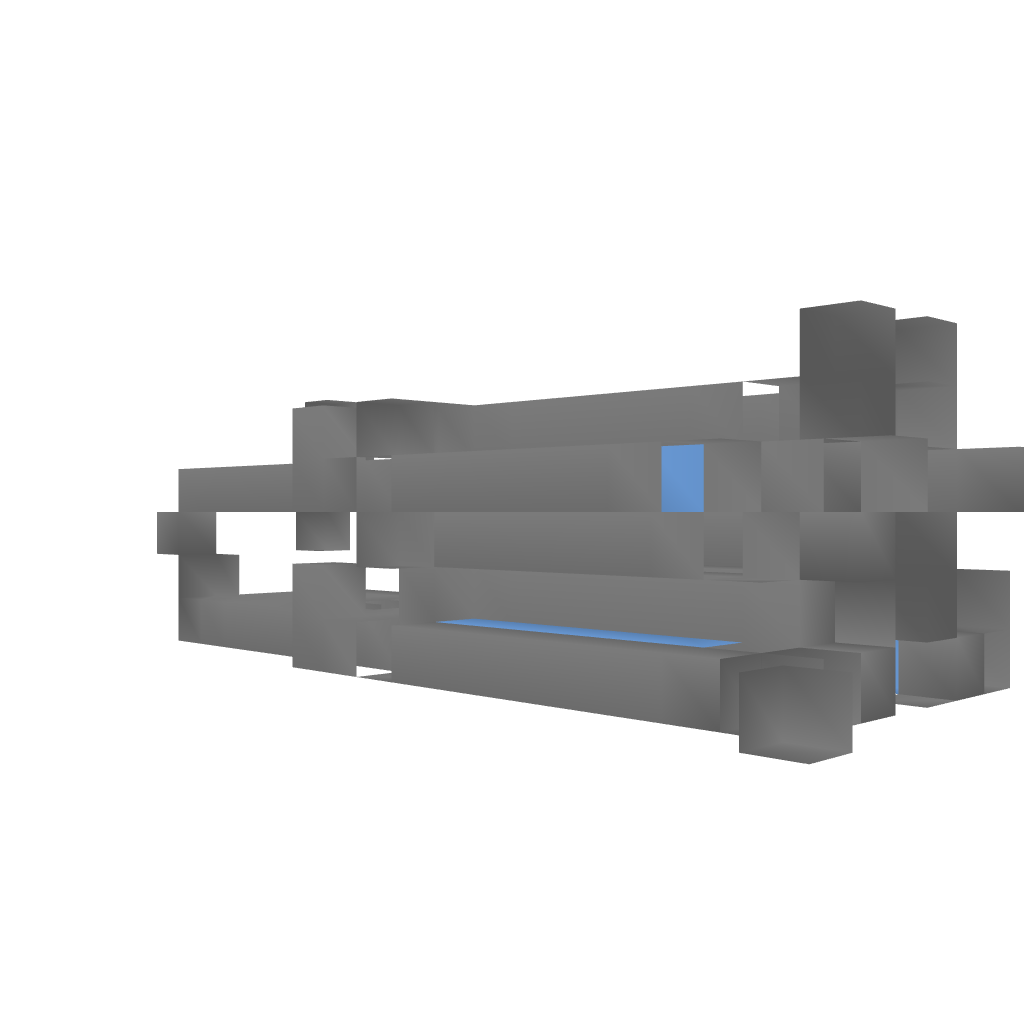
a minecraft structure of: Cannon rapid fire bad low quality